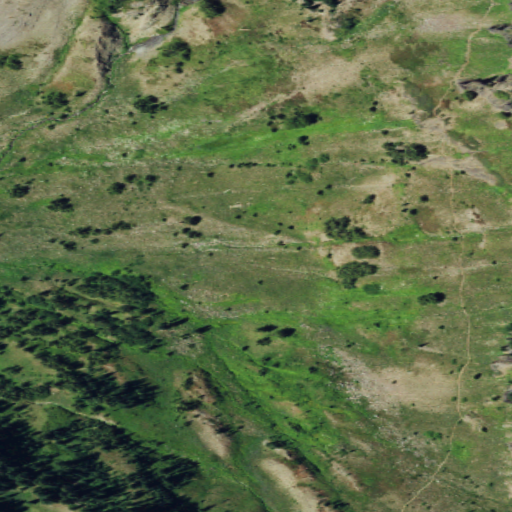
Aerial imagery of depression(s) in Washington named Jordan Basin containing evergreen forest and shrub